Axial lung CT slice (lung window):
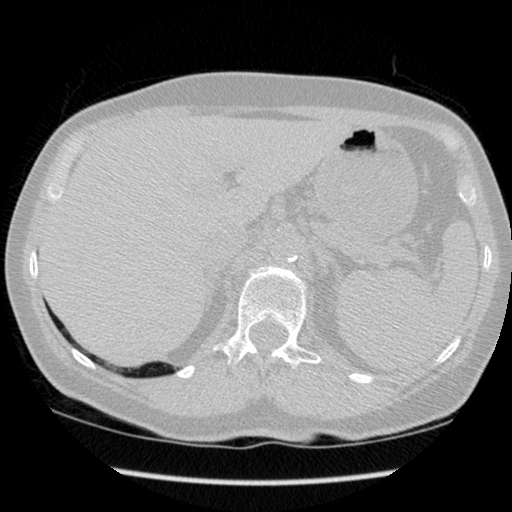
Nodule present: no